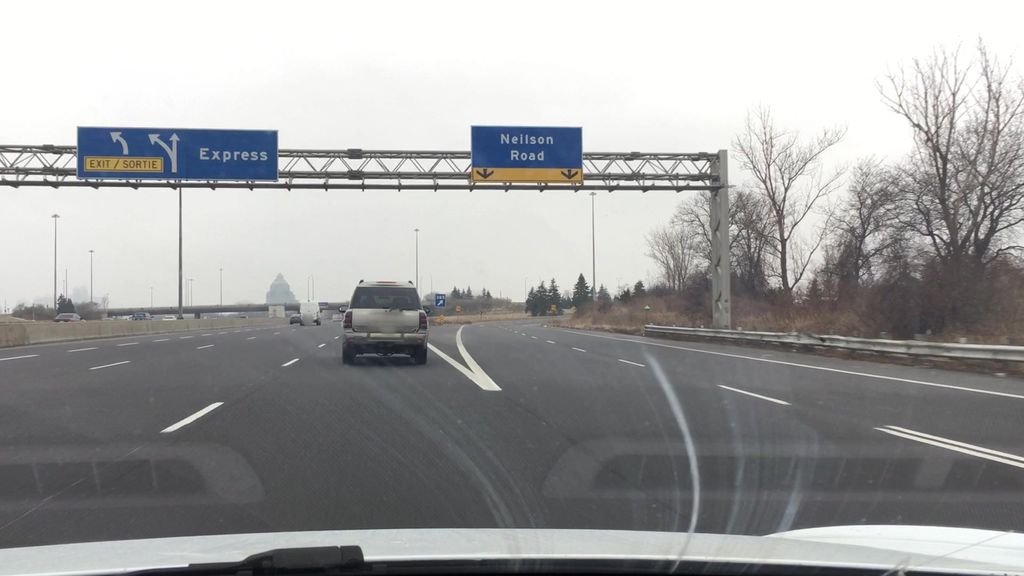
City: toronto